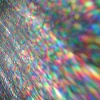
Label: sunburn